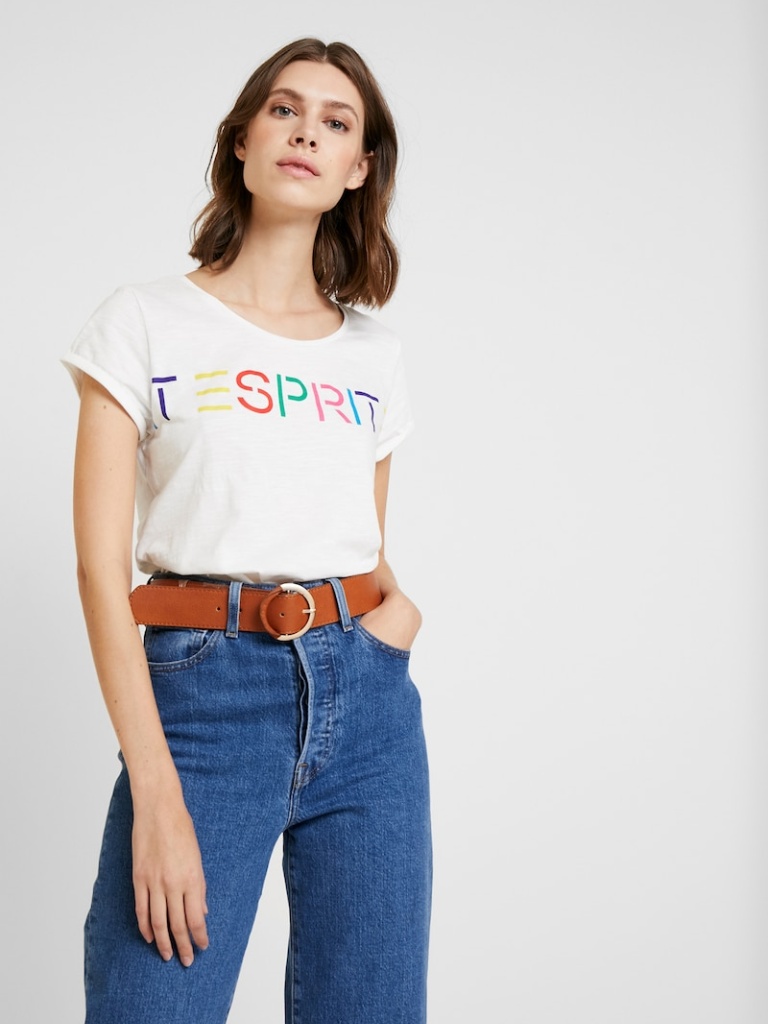
cotton relaxed short sleeve hip length Fully Tucked in crew t-shirt